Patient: sex M, age 60
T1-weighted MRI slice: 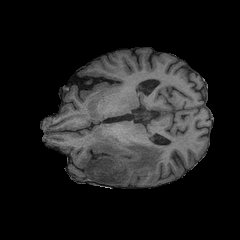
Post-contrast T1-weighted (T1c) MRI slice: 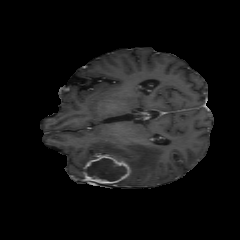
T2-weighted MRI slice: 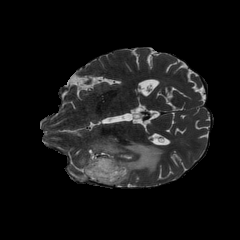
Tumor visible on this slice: yes
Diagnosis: Glioblastoma, IDH-wildtype
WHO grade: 4